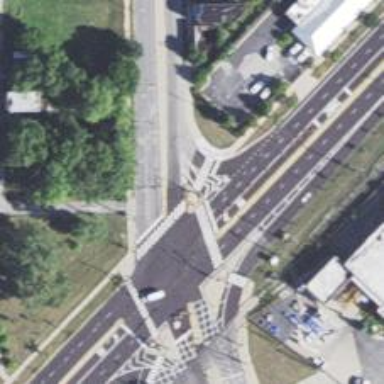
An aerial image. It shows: Traffic island located on footway.